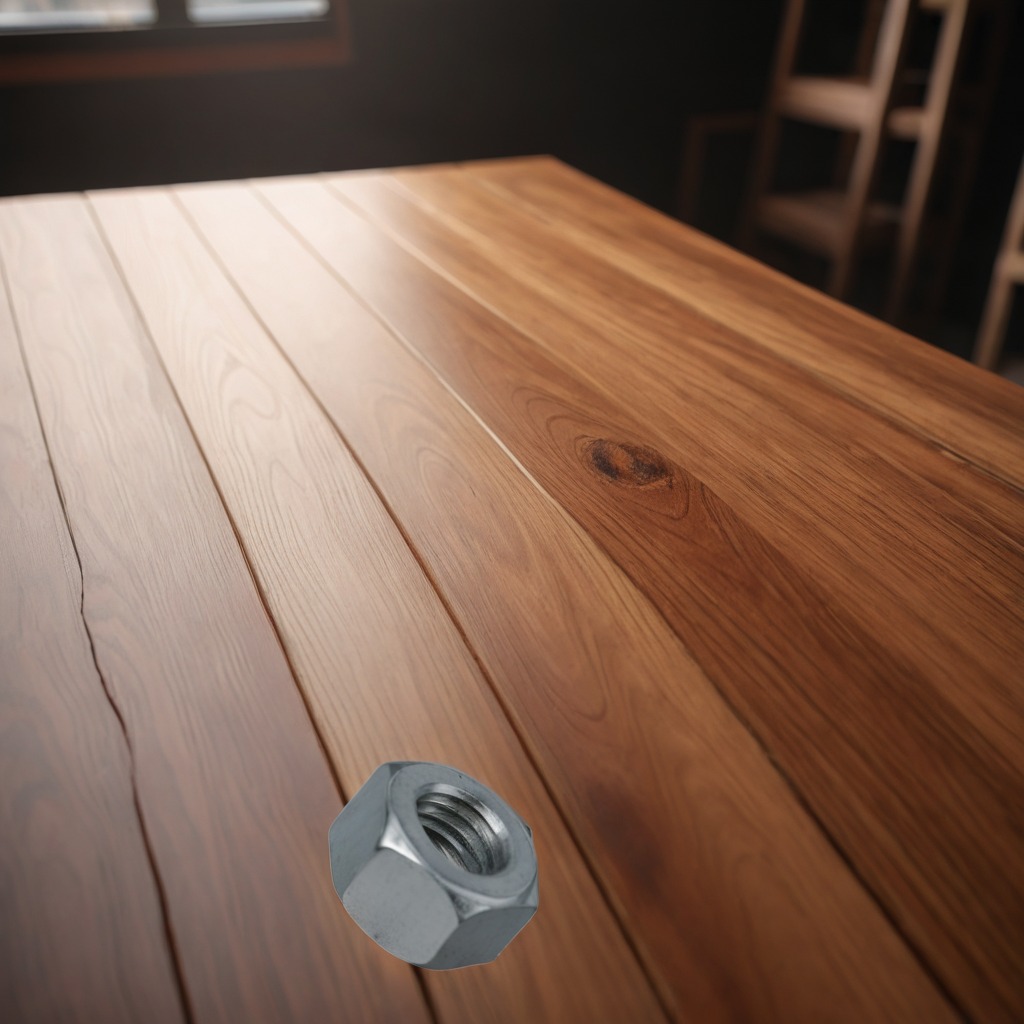
A metal nut is lying on a wooden table in a carpentry studio.